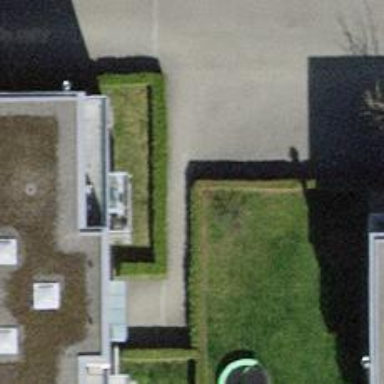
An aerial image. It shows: Hedge acting as barrier.